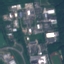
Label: Industrial